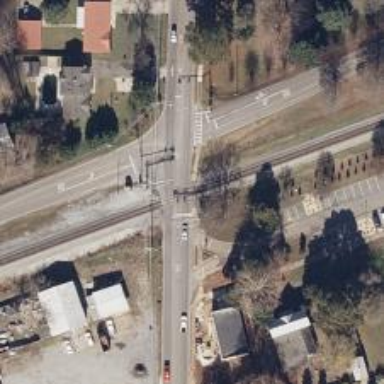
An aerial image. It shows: Railway crossing.